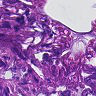
Metastatic tissue present: yes